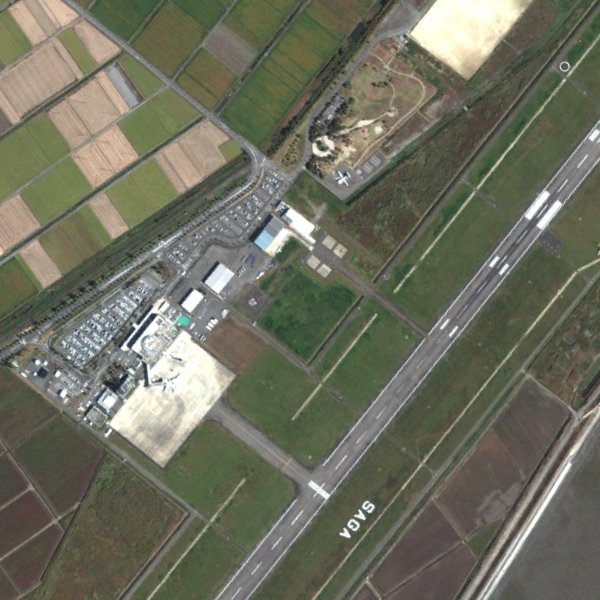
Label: Airport